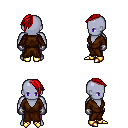
a pixel art fantasy rpg character, male body template, dark elf, purple skin, brown robe, magenta pants, red long mohawk hairstyle, metal gloves, gold boots, four views (front, back, left, right), 2x2 character sprite sheet, small pixel art, hard edges, no anti-aliasing